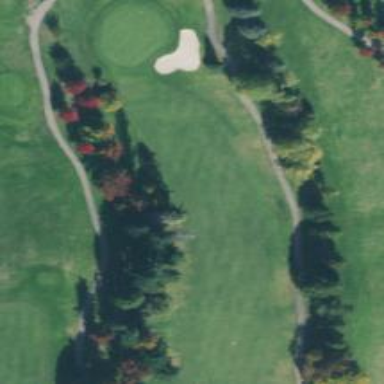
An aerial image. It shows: View of golf hole.